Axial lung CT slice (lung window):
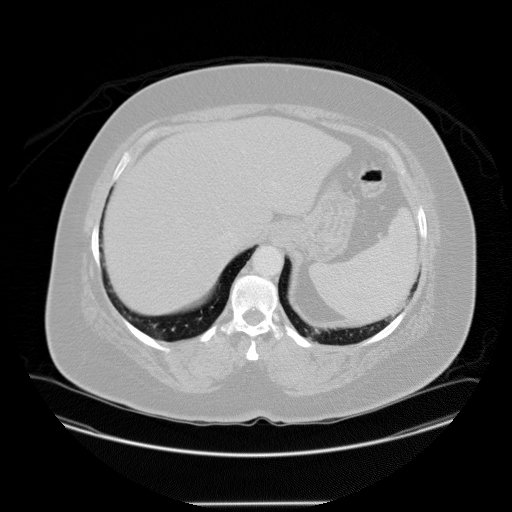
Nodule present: no